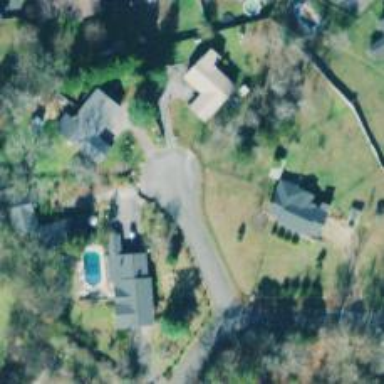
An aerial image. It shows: Neighborhood.